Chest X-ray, AP view. Patient: 70 years old, sex M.
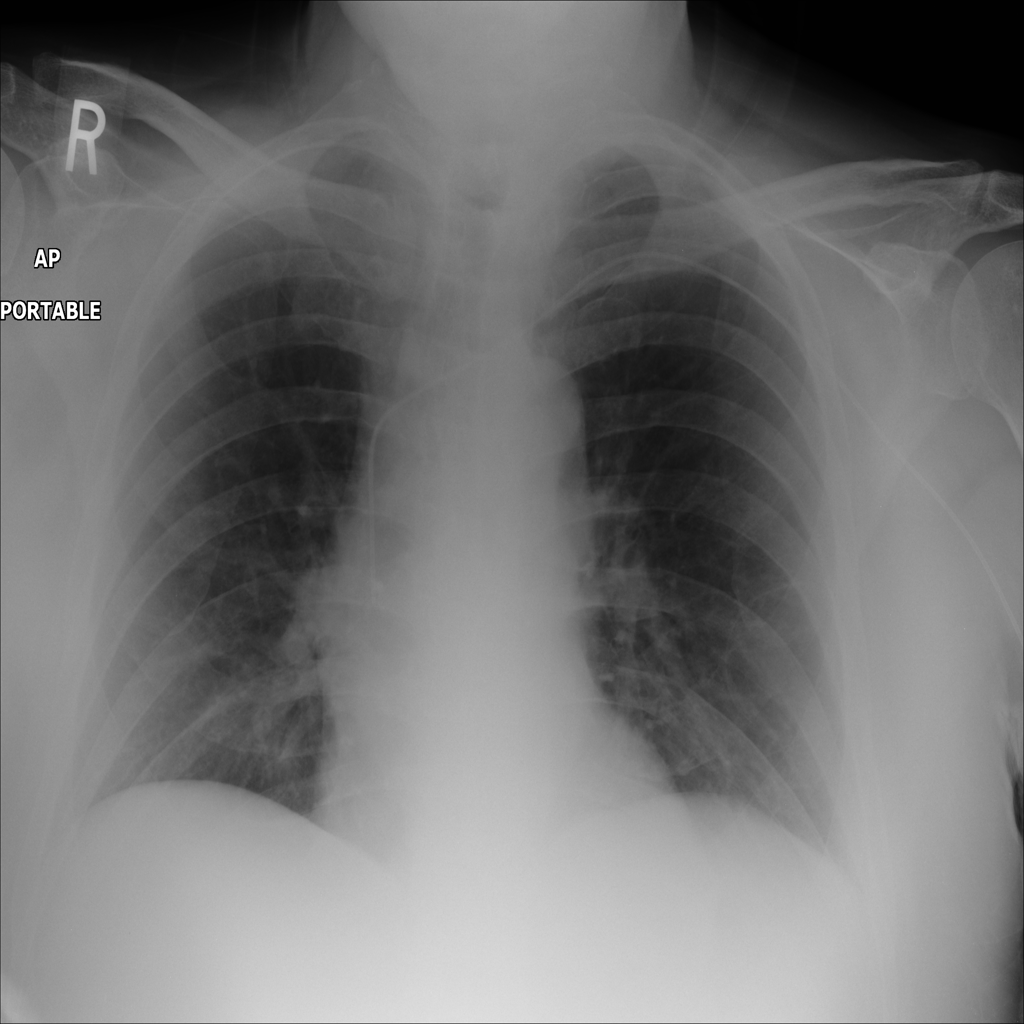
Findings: No Finding